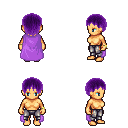
a pixel art fantasy rpg character, female body template, human, tanned skin, lavender cape, metal pants, purple plain hairstyle, bracelets, four views (front, back, left, right), 2x2 character sprite sheet, small pixel art, hard edges, no anti-aliasing